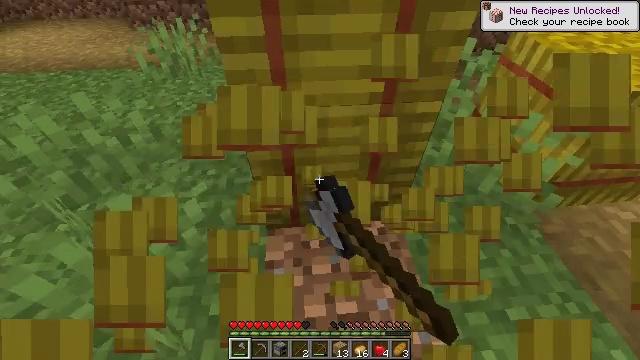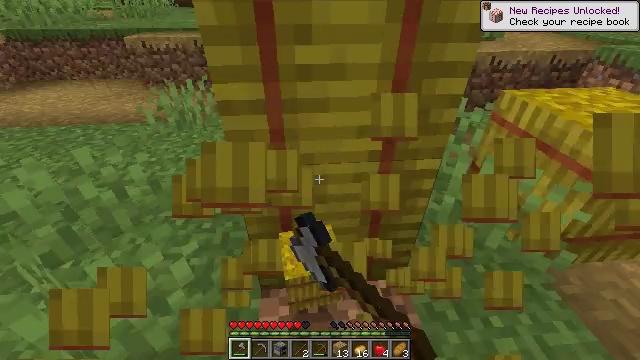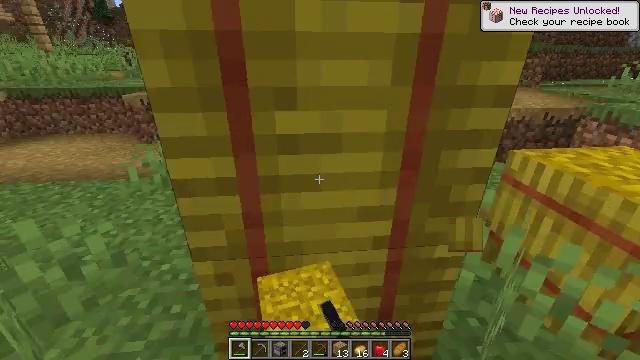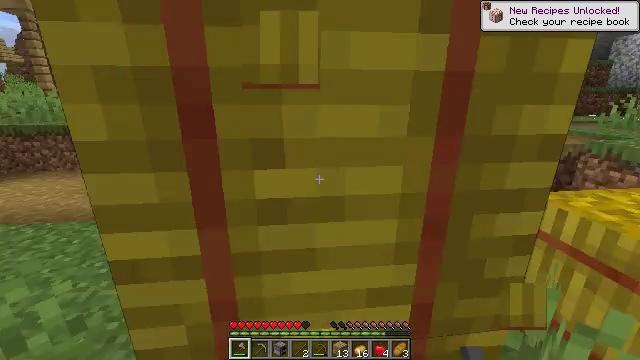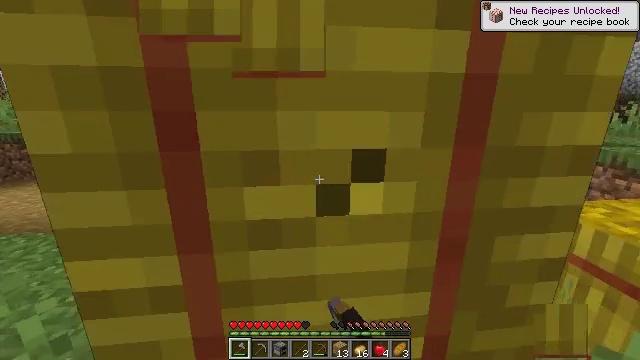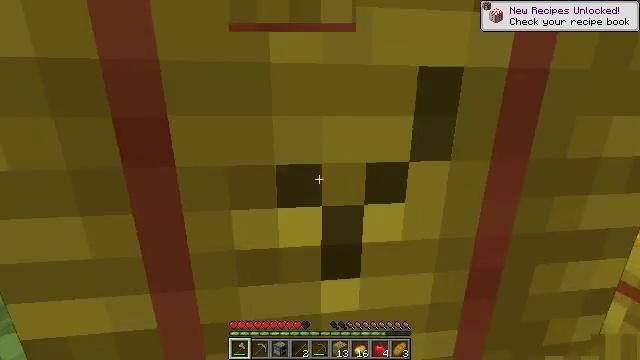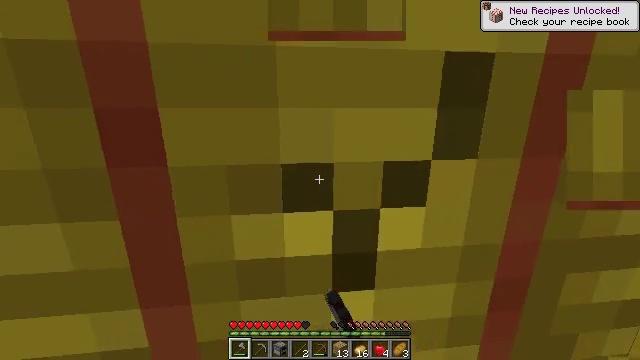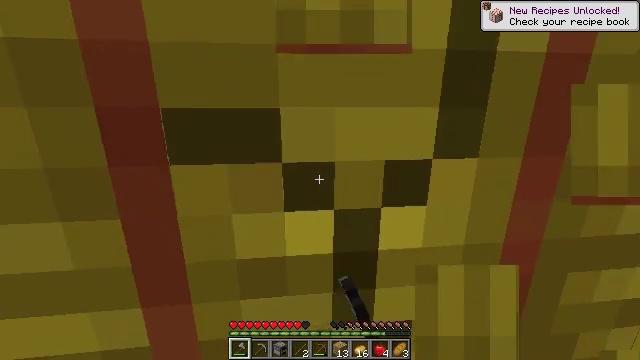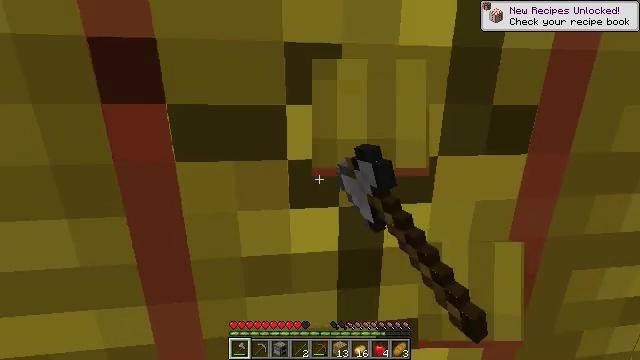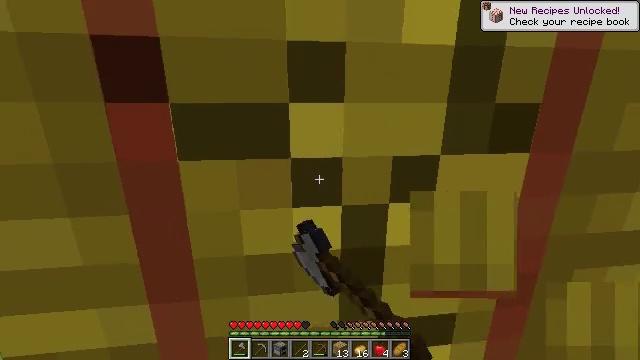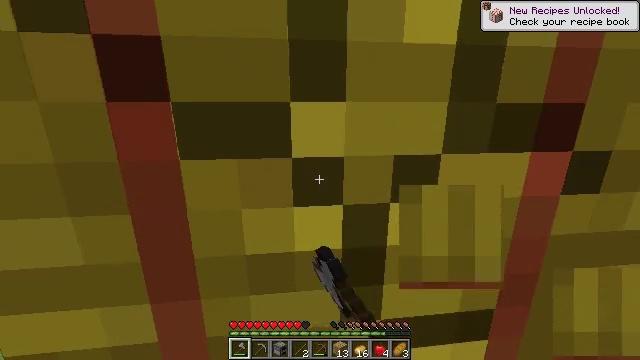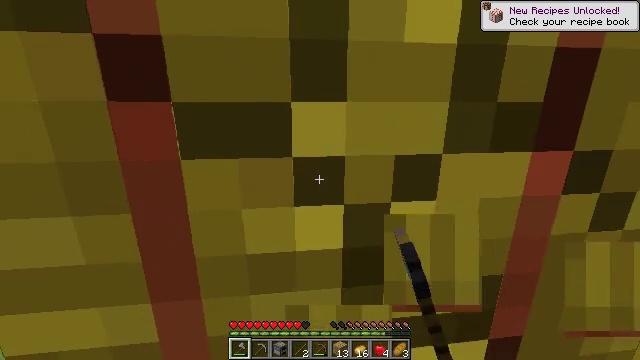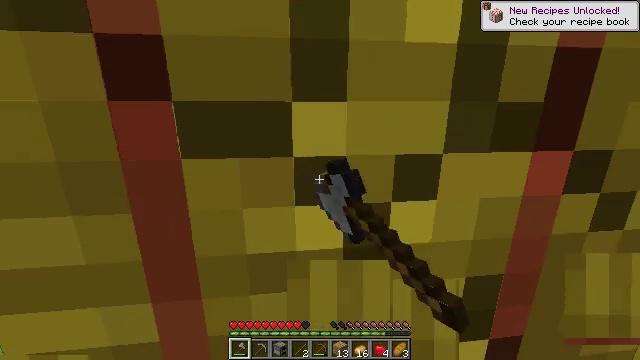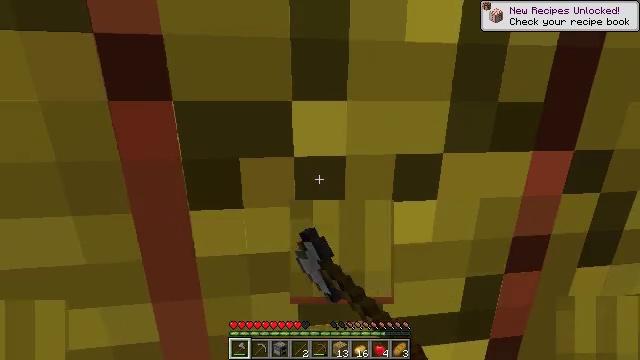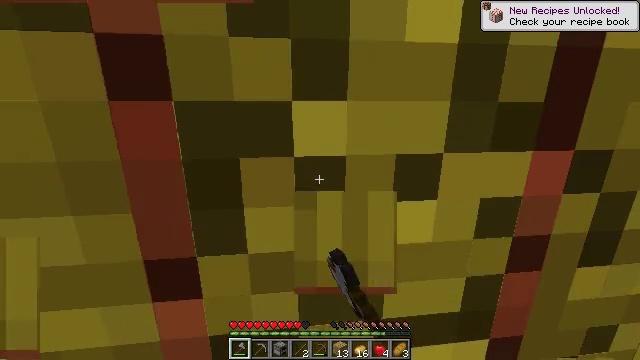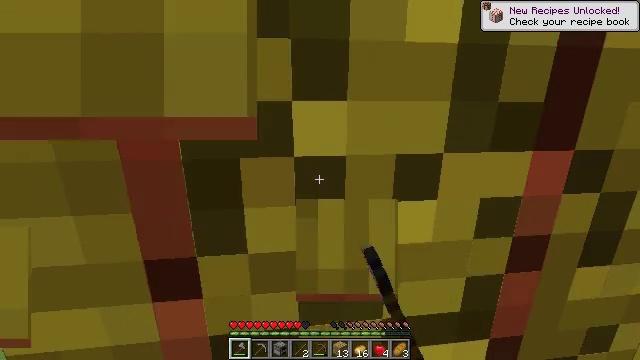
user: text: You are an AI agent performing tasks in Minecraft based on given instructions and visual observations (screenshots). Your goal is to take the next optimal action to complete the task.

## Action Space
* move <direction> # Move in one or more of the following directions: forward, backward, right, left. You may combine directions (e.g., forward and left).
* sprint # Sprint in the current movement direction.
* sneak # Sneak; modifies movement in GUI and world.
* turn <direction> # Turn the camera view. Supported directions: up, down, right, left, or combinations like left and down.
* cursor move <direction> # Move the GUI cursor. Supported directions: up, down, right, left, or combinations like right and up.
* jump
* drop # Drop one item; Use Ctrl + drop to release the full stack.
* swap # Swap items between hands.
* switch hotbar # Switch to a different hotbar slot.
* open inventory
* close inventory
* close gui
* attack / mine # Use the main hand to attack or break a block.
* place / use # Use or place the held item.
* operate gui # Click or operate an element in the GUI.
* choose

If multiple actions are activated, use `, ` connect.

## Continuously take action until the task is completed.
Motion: motion action
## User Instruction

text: Collect a hay block for crafting.
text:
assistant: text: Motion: move forward, turn up, attack / mine
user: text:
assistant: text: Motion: move forward, turn up, attack / mine
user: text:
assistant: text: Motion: move forward, turn up, attack / mine
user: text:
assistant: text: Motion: turn up, attack / mine
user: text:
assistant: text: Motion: attack / mine
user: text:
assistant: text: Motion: attack / mine
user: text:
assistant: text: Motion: attack / mine
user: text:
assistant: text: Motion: attack / mine
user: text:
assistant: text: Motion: attack / mine
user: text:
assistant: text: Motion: attack / mine
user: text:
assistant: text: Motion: attack / mine
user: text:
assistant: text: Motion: attack / mine
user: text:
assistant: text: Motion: attack / mine
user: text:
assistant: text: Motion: attack / mine
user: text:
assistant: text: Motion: attack / mine
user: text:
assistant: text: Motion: attack / mine
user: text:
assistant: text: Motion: attack / mine
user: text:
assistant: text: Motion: turn down, attack / mine
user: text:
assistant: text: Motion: move left, turn right and down, attack / mine
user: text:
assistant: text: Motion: move left, turn right and down, attack / mine
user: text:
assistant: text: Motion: move left, turn right and down, attack / mine
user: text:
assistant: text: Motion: turn right and down, attack / mine
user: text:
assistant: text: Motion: turn right and down, attack / mine
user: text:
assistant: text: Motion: turn right and down, attack / mine
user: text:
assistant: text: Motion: attack / mine
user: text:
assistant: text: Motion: attack / mine
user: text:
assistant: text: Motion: attack / mine
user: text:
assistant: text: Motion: attack / mine
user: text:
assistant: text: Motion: attack / mine
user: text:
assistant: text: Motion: attack / mine